Question: I'm writing a word find game and can't find why the while loop is giving me 'ArrayIndexOutOfBounds' error. The error says it is in this line: 'grid[i-1][j-1]=kb.next();' but I can't see why?

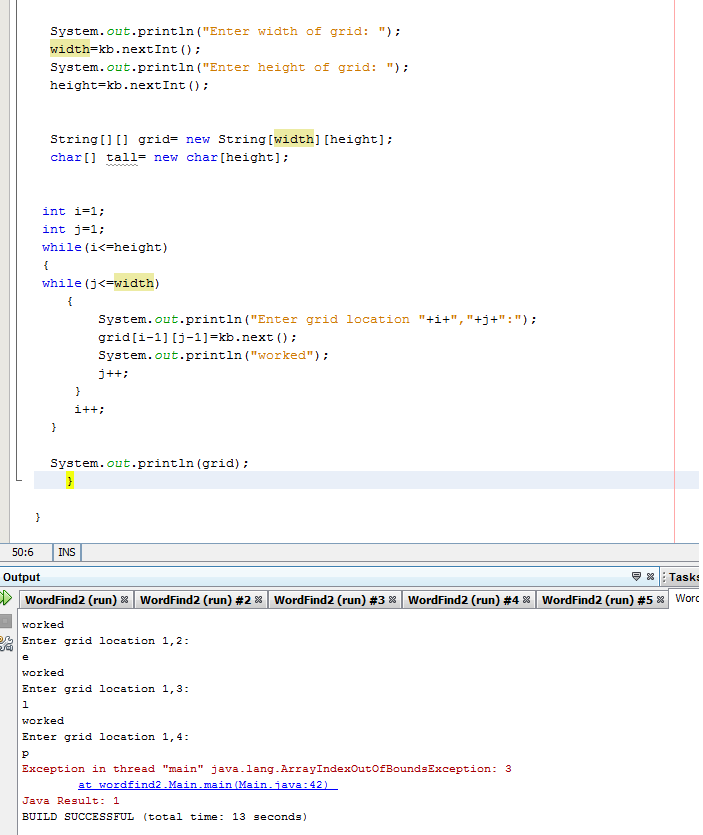
Answer: It's a simple logic error. You are not resetting the value of j after you come out of while loop (j <= width). As a result for next value of i the value of j starts from the last possible index value and not from 0.
Reset j to 1 everytime you come increment value of i after while loop.